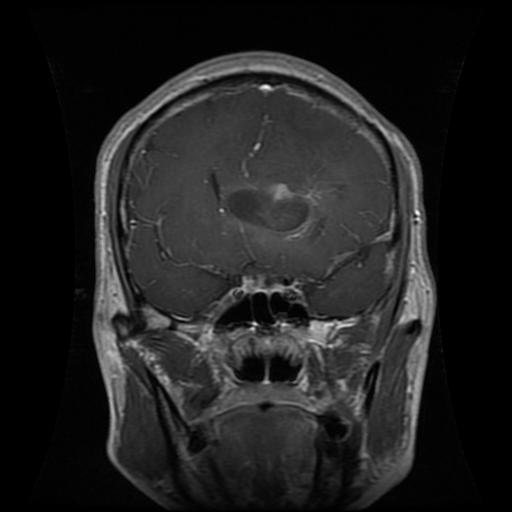
Label: glioma